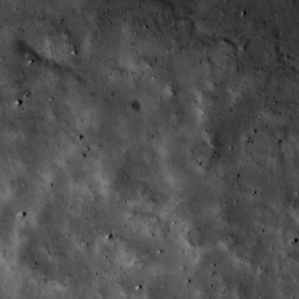
Label: non_frost